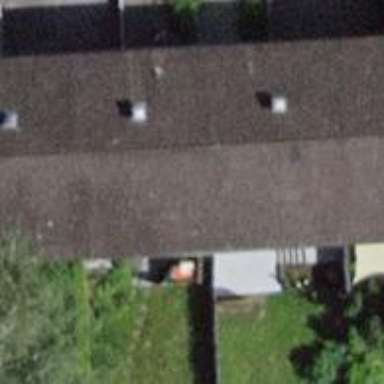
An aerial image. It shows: View of apartment building.